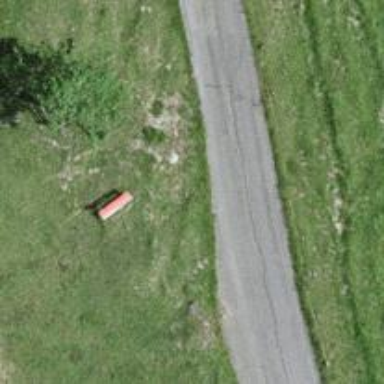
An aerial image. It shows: Bench for seating.